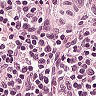
Metastatic tissue present: no